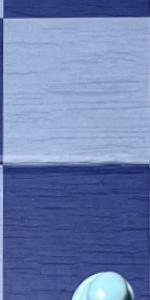
Label: Empty